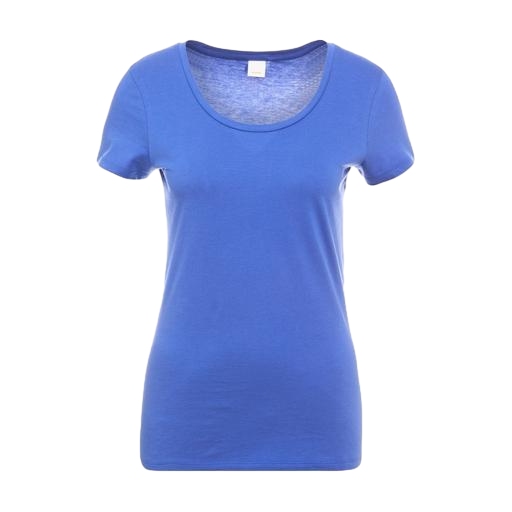
blue scoop-neck tee, blue scoop neck t-shirt, blue u-neck tee, white background